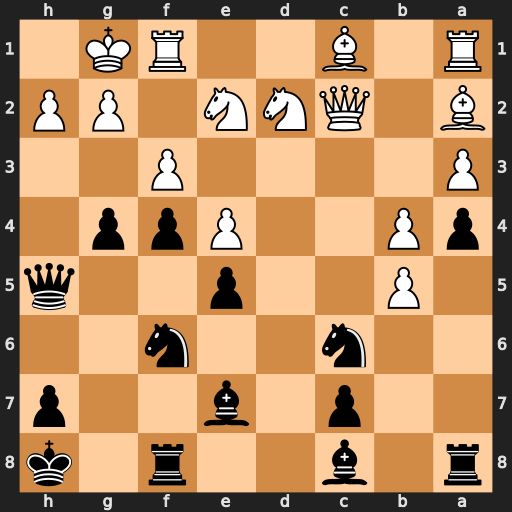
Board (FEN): r1b2r1k/2p1b2p/2n2n2/1P2p2q/pP2Ppp1/P4P2/B1QNN1PP/R1B2RK1
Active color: b
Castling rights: -
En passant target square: -
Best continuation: g3 hxg3 Nd4 Nxd4 fxg3 Re1 Qh2+